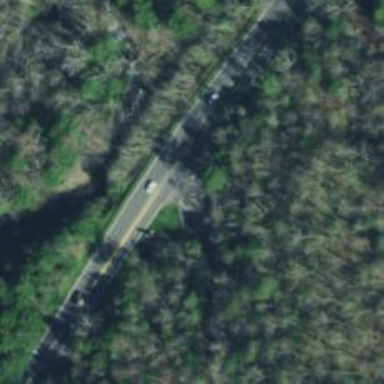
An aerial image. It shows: Road with stop sign.